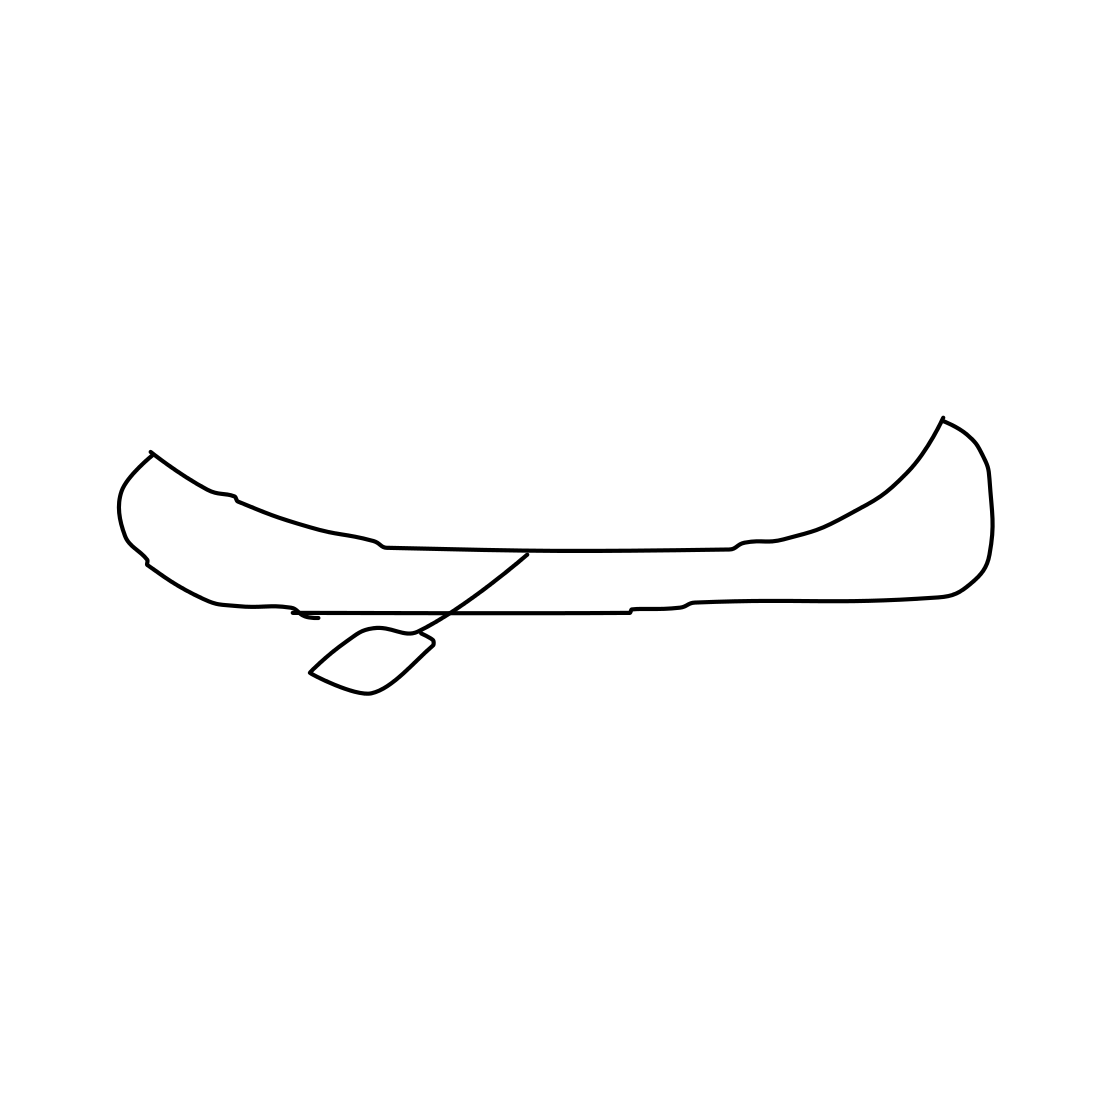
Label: canoe